Field crop: maize
Growth stage: 2
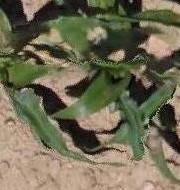
Species: maize